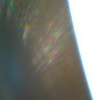
Label: sunburn